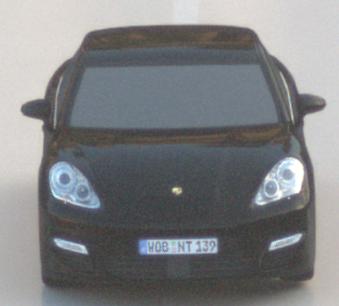
Make: Porsche
Model: Panamera
Detailed model: Panamera (970)
Model produced from: 2010/05
Model produced until: 2013/04
Doors: 5
Color: black
Road condition: wet road
Daytime: sunrise or sunset
Contrast: low contrast